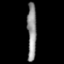
Tissue: skin
Cell type: Fibroblasts
Senescence score: 0.7925
Nuclear area (px): 516
Mean DAPI intensity: 141.669